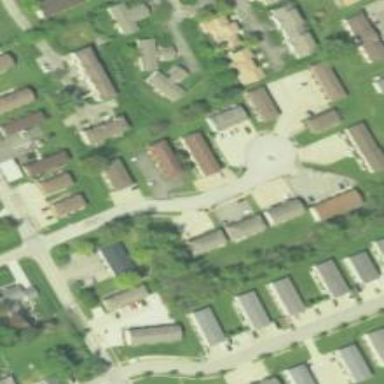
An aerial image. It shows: Charming neighbourhood.